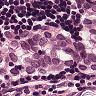
Metastatic tissue present: yes